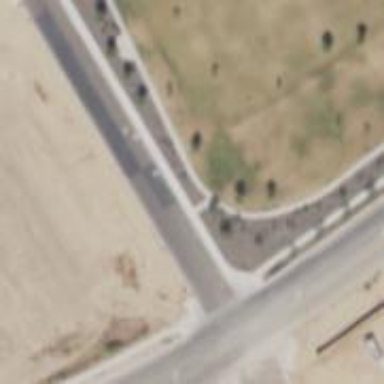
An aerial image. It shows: Footway along the road.